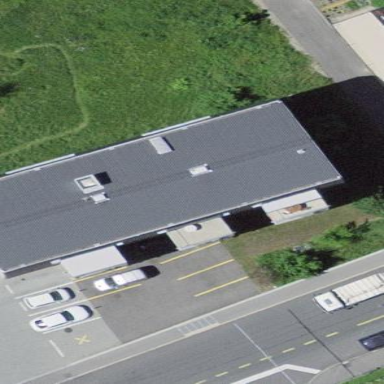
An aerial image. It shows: Grey building with gambrel roof.